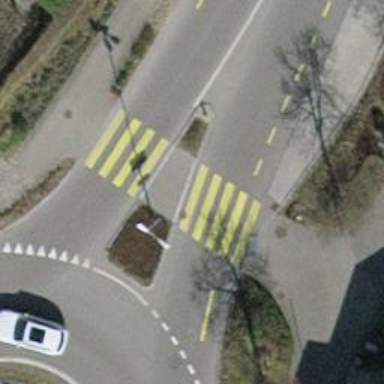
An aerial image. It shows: Uncontrolled road crossing.